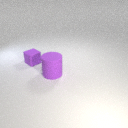
large purple rubber cylinder in front of small purple rubber cube